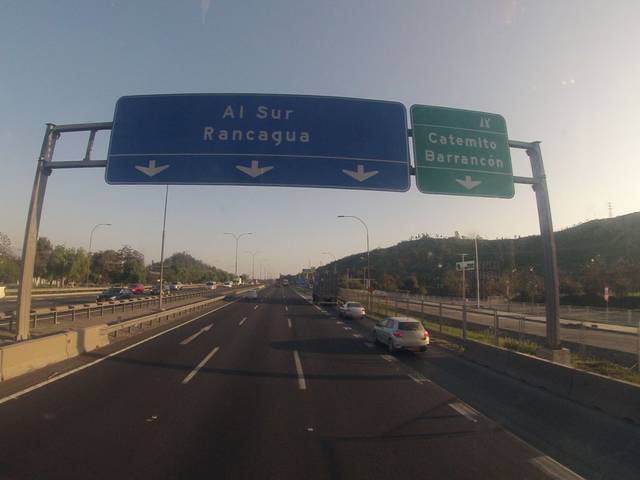
Region: Chile
Coordinates: -33.601, -70.716